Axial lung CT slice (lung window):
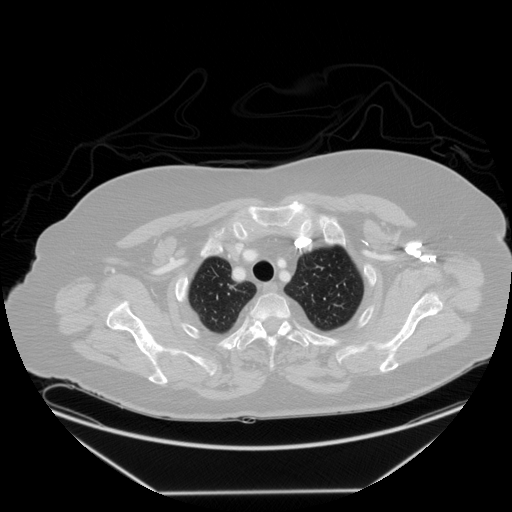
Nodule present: no